Question: I need to embedded window form inside another one like this

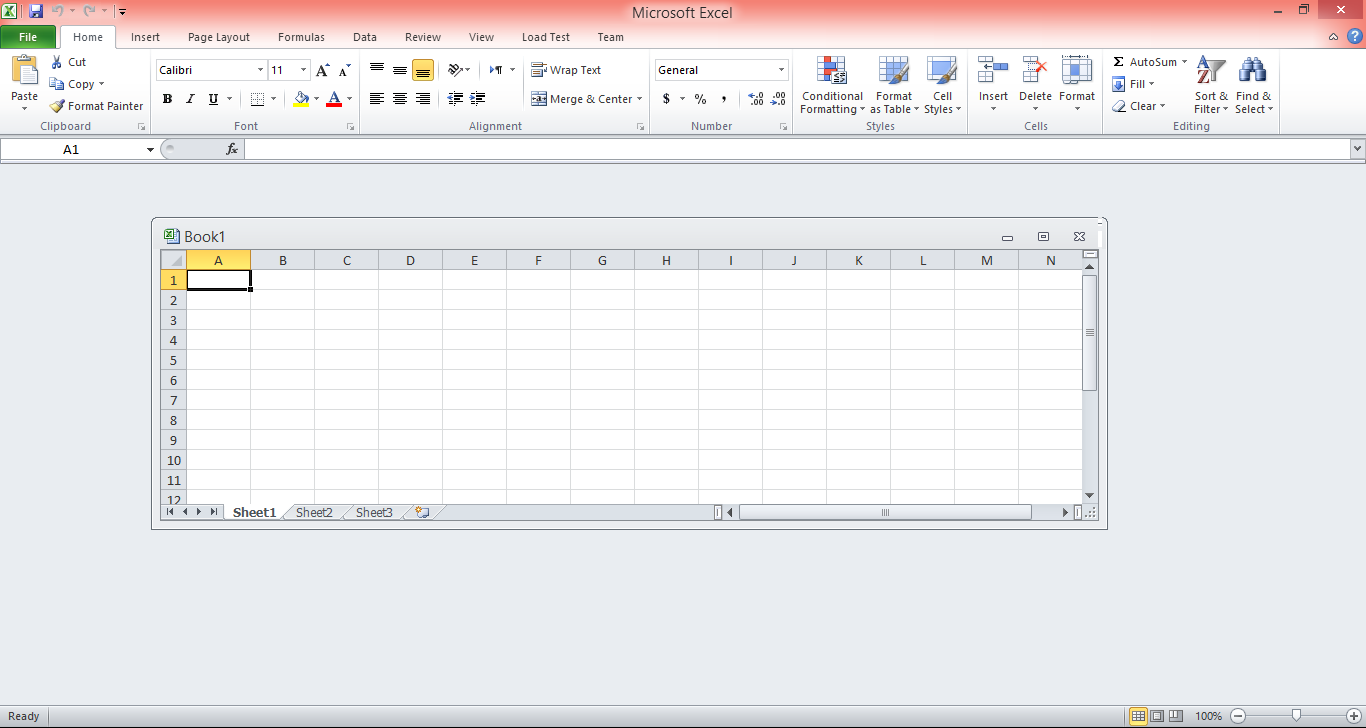
Answer: I believe you want to look up MDI (Multiple Document Interface).